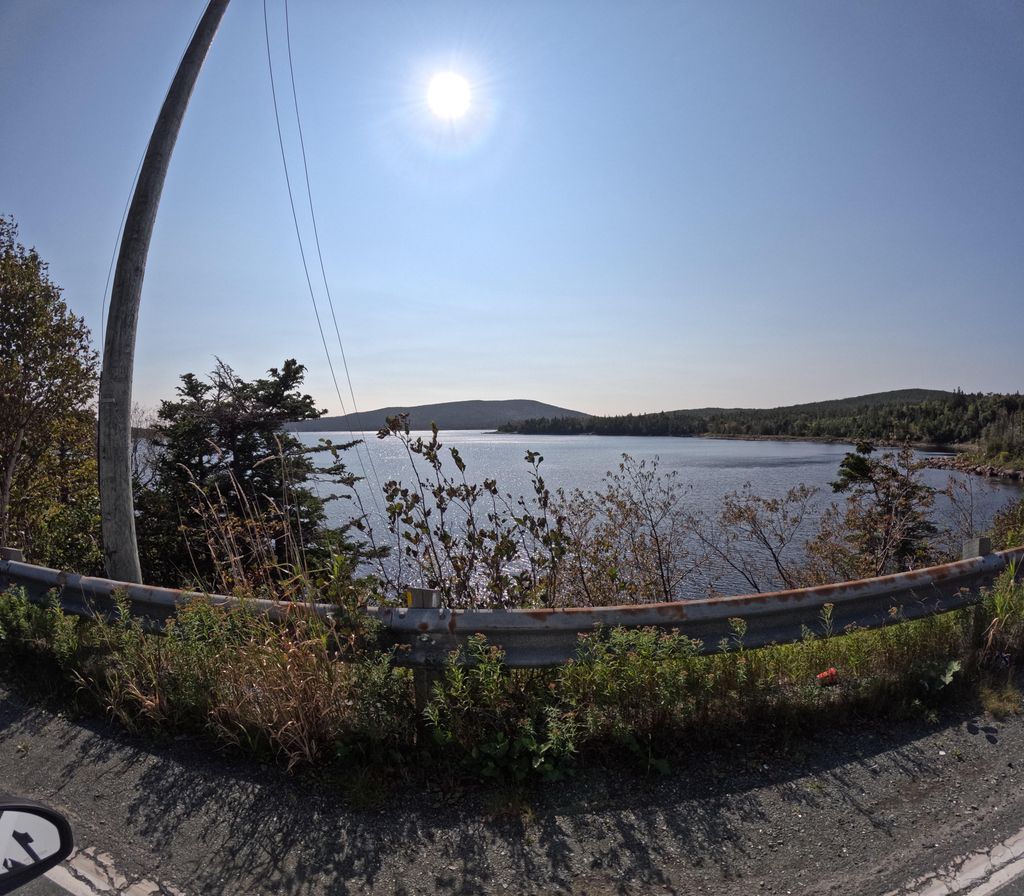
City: st_johns